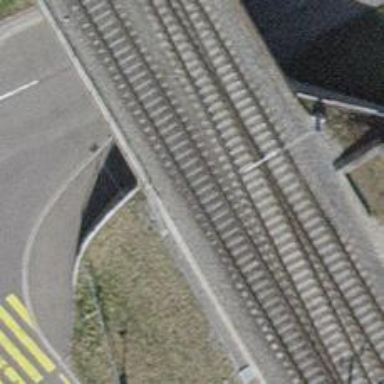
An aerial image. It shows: Bridge over electrified railway with contact lines.